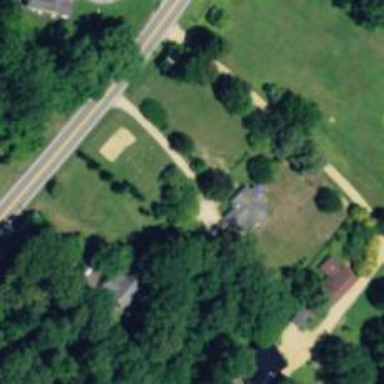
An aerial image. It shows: Driveway.